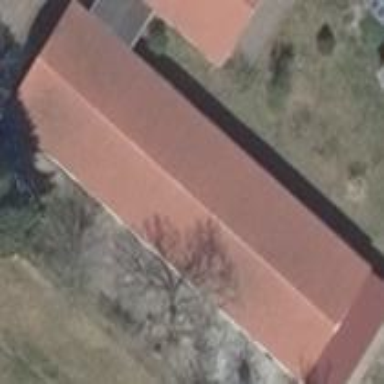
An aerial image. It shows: Kindergarten building.